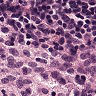
Metastatic tissue present: no